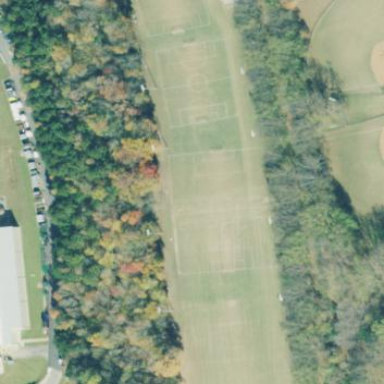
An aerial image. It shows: Grass pitch designated for soccer.